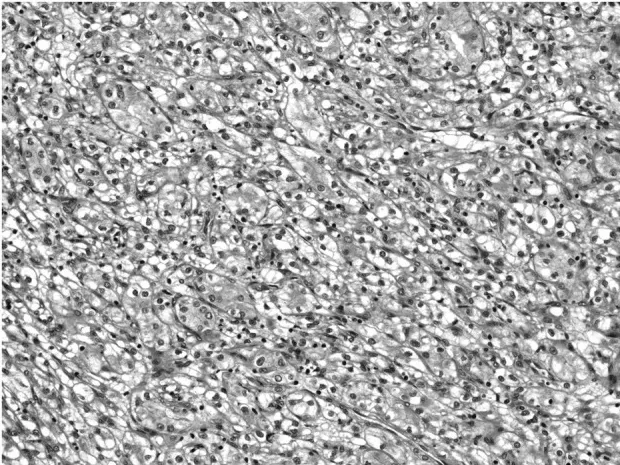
Microscopic section of the left testicular tumor shows a typical pattern of clear cell renal carcinoma. All the disseminated lesions, which were surgically resected, showed the same findings (hematoxylin and eosin, magnification, x200).
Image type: pathology (h&e)